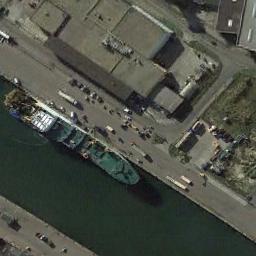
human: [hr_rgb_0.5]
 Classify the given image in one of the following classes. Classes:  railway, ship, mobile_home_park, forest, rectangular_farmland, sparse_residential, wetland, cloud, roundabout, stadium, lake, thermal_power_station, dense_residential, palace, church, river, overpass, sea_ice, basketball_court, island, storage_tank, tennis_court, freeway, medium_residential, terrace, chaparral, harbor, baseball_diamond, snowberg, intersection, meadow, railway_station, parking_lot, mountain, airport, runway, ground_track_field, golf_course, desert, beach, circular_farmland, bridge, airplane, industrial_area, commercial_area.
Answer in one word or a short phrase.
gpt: ship